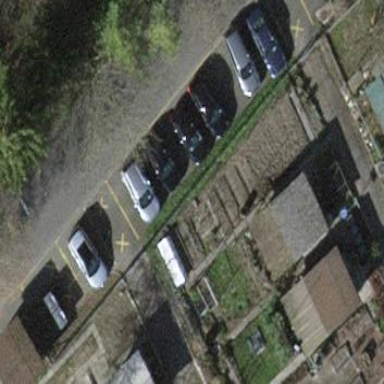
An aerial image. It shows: Street-side parking area.